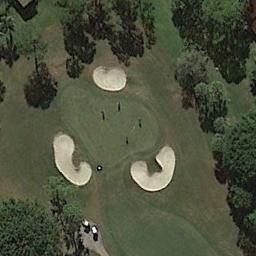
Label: golf_course